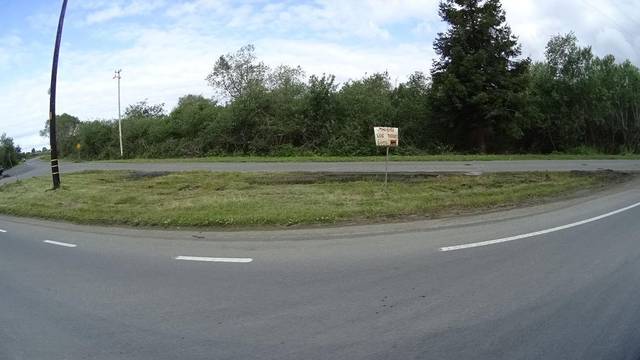
Region: United States
Coordinates: 40.895, -124.078